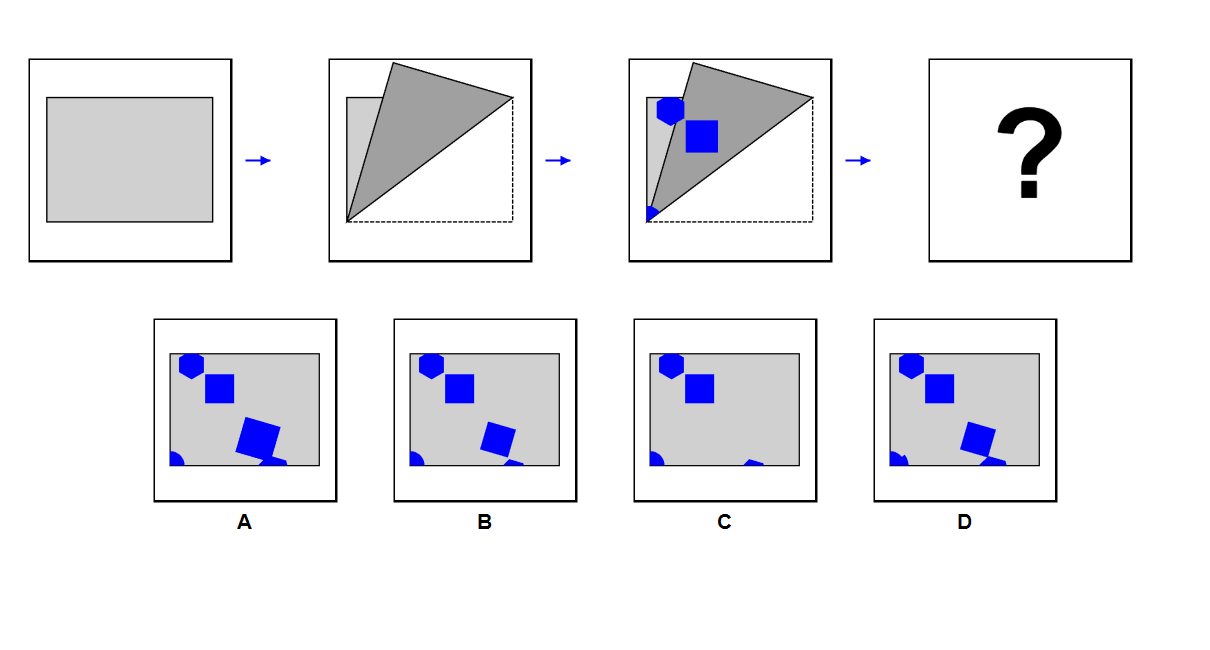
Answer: B